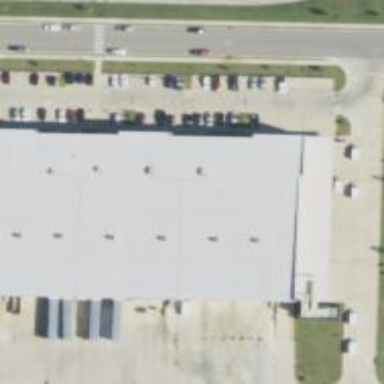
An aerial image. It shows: Warehouse that serves as post depot.